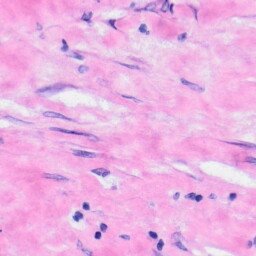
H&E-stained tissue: Liver